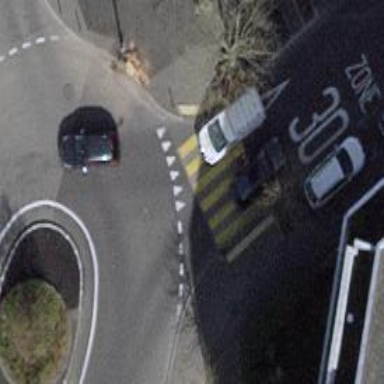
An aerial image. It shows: Marked crossing with zebra stripes on the road.